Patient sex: M
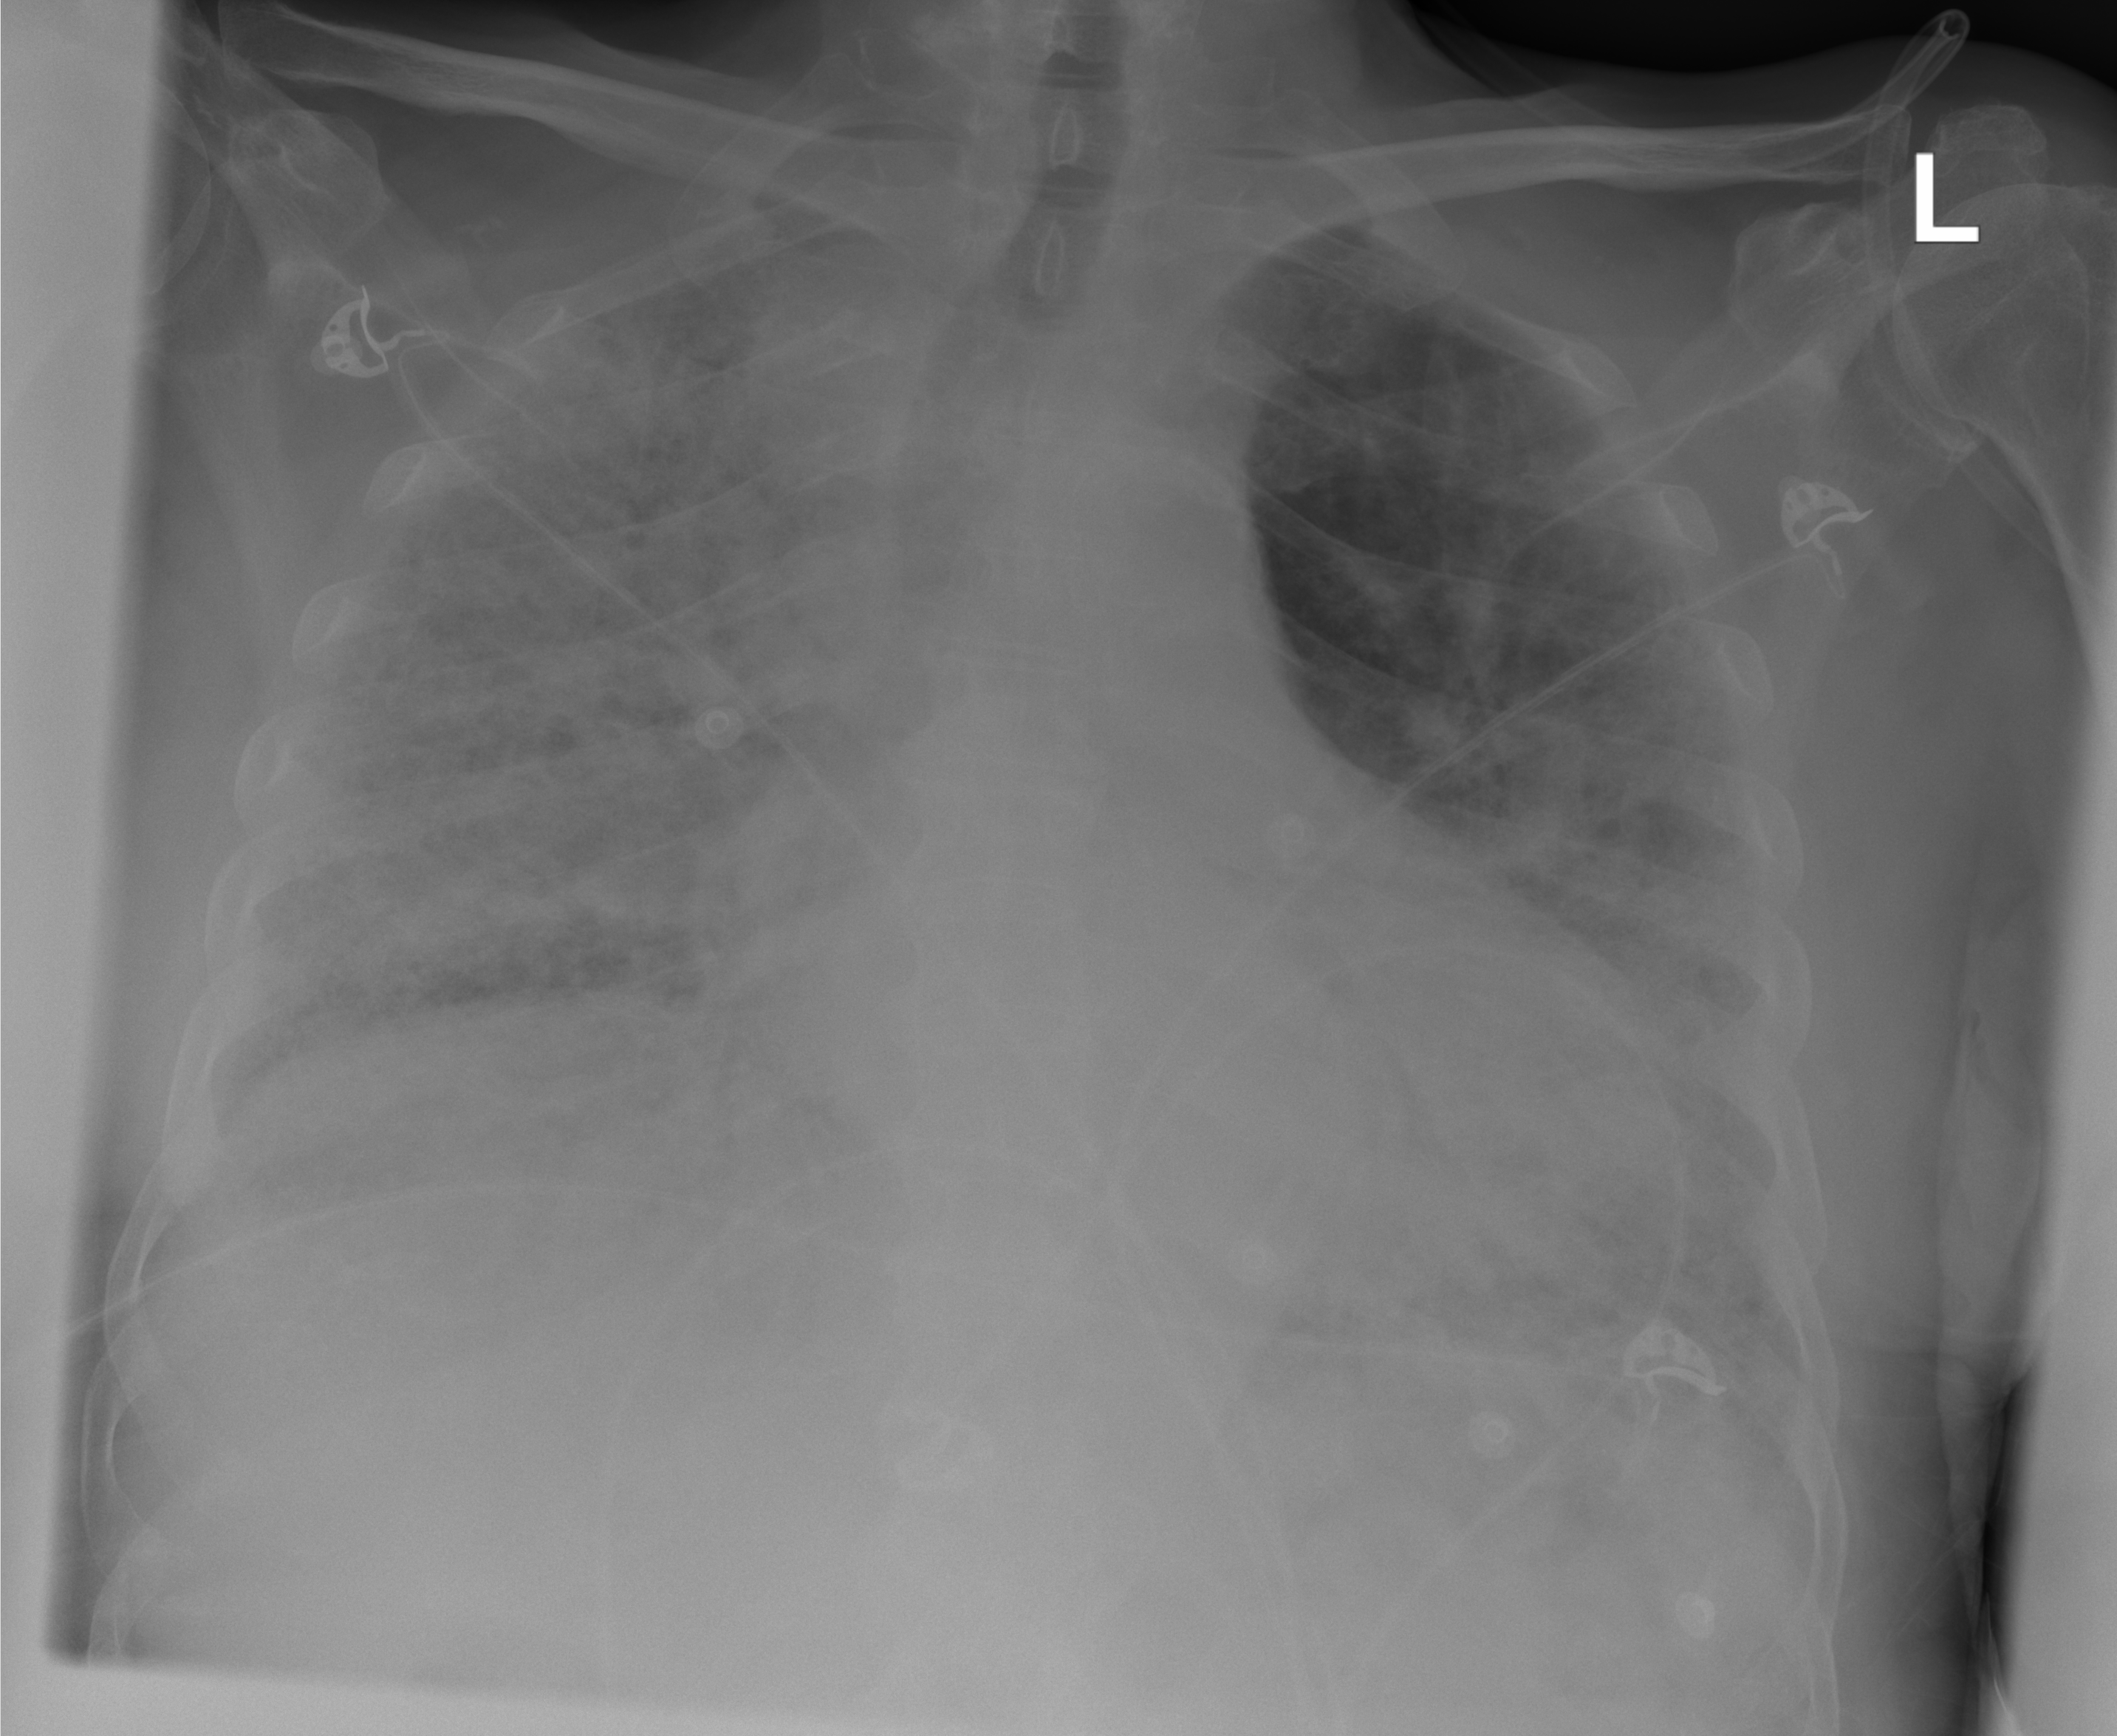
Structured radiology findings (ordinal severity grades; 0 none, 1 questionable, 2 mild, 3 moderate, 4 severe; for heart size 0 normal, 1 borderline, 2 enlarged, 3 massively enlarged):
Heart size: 0
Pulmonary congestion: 0
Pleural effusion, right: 0
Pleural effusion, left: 2
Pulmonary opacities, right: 4
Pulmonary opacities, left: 3
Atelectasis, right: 0
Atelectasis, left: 2